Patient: sex M, age 78
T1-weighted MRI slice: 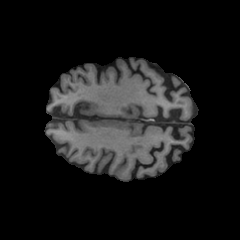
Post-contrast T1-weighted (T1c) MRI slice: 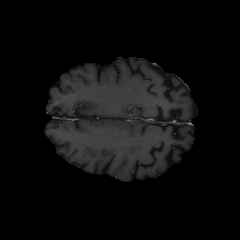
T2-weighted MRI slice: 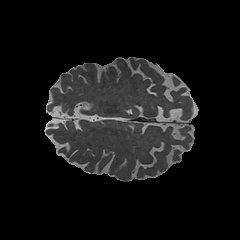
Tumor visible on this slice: yes
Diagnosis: Astrocytoma, IDH-wildtype
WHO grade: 3